Question: '''
<RelativeLayout xmlns:android="http://schemas.android.com/apk/res/android"
android:layout_width="fill_parent"
android:layout_height="match_parent"
android:orientation="vertical" >
<ImageView
android:id="@id/explorer_fIcon"
android:layout_width="50dp"
android:layout_height="50dp"
android:contentDescription="@null"
android:padding="3dp" />
<TextView
android:id="@id/explorer_fName"
android:layout_width="wrap_content"
android:layout_height="wrap_content"
android:layout_centerVertical="true"
android:layout_marginRight="40dp"
android:layout_toRightOf="@id/explorer_fIcon"
android:ellipsize="marquee"
android:singleLine="true"
android:textStyle="bold" />
<CheckBox
android:id="@id/explorer_checkbox"
android:layout_width="wrap_content"
android:layout_height="wrap_content"
android:layout_alignParentRight="true"
android:layout_centerVertical="true"
android:clickable="false"
android:focusable="false"
android:visibility="gone" />
<ProgressBar
android:id="@+id/drawer_progressbar2"
style="?android:attr/progressBarStyleHorizontal"
android:layout_width="match_parent"
android:layout_height="wrap_content"
android:layout_alignParentBottom="true"
android:clickable="false"
android:progress="40" />
</RelativeLayout>
'''
The Progressbar has but it is not on the bottom

How can I make that progressbar on the bottom, i mean on top the the divider ?
Update: I add the divider attr in the Listview:
'''
<ListView
android:id="@+id/left_drawer_list"
android:layout_width="match_parent"
android:layout_height="match_parent"
android:choiceMode="singleChoice"
android:divider="@android:color/transparent"
android:dividerHeight="0dp"
android:fastScrollEnabled="false" />
'''
But it still does not work
Update 2: thanks a lot. Here is the final answer I get from u:
'''
<ProgressBar
android:id="@+id/drawer_progressbar2"
style="?android:attr/progressBarStyleHorizontal"
android:layout_width="match_parent"
android:layout_height="wrap_content"
android:layout_below="@id/explorer_fIcon"
android:layout_marginBottom="-7dp"
android:clickable="false"
android:progress="40"
android:visibility="visible" />
'''
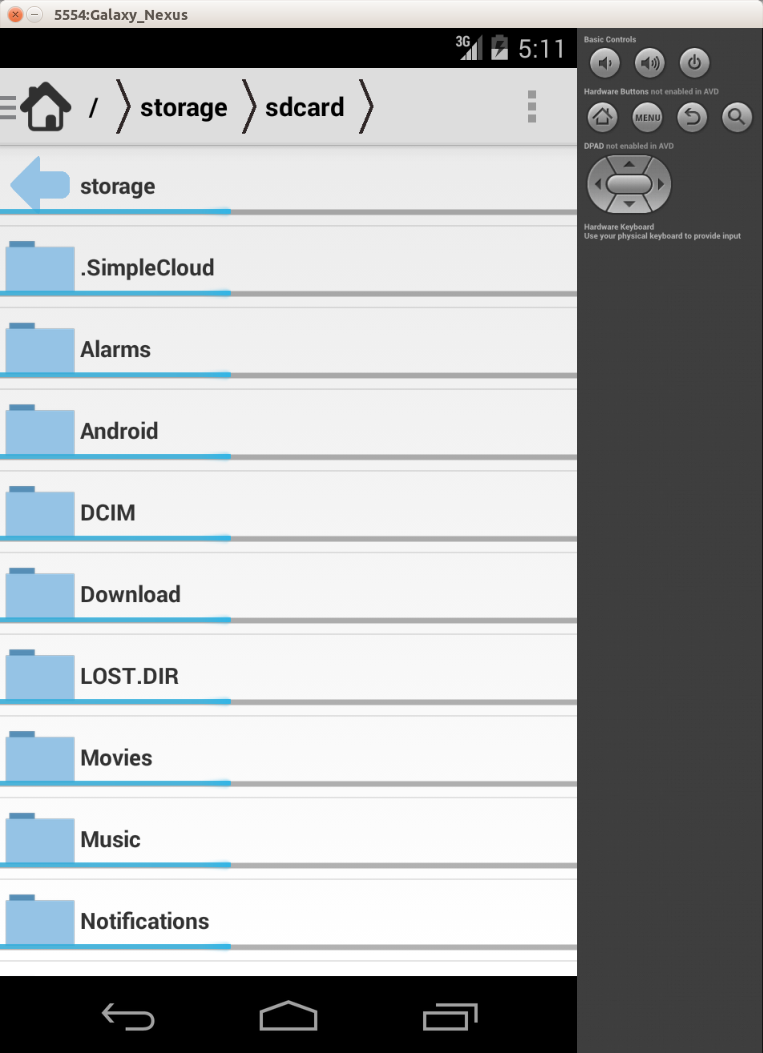
Answer: 'ProgressBar' is a view that has a container which has extra padding event it's height is set to 'wrap_content'. So I don't think there is a way other than giving it a minus margin;
'''
android:layout_marginBottom="-7dp"
'''
So, change your ProgressBar like this;
'''
<ProgressBar
android:id="@id/drawer_progressbar2"
style="?android:attr/progressBarStyleHorizontal"
android:layout_width="match_parent"
android:layout_height="wrap_content"
android:layout_marginBottom="-7dp"
android:layout_alignParentBottom="true"
android:clickable="false"
android:progress="40" />
'''
It should work.